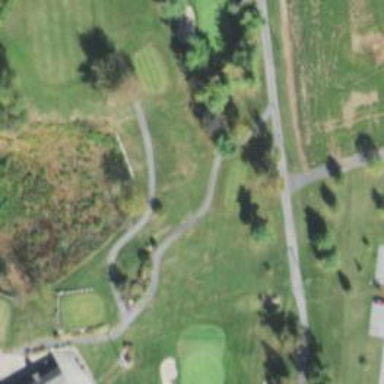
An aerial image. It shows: Golf tee.